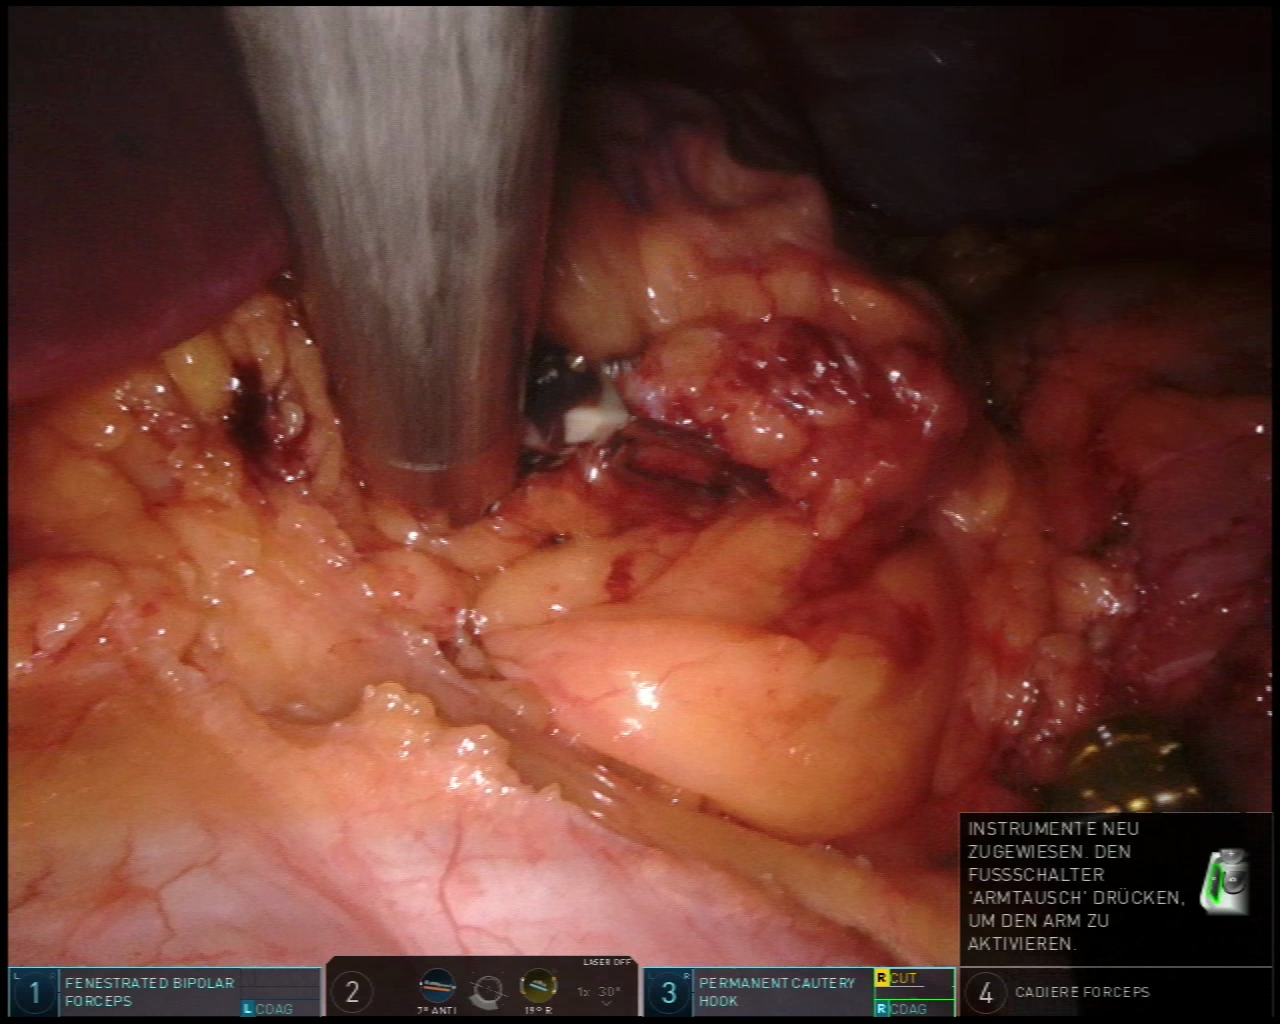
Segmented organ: liver
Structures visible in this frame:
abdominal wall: yes
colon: yes
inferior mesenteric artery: no
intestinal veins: no
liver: yes
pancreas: no
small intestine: no
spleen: no
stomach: no
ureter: no
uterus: no
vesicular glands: no